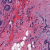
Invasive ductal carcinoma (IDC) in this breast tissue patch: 0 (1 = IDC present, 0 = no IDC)